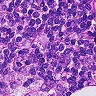
Metastatic tissue present: no